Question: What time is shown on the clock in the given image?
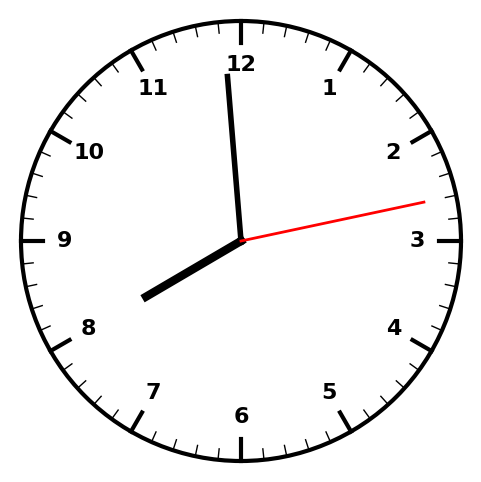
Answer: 07:59:13